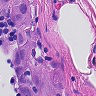
Metastatic tissue present: yes